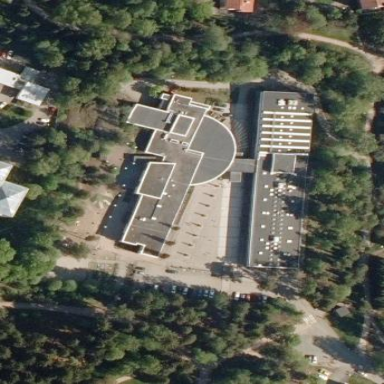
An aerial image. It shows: School building.